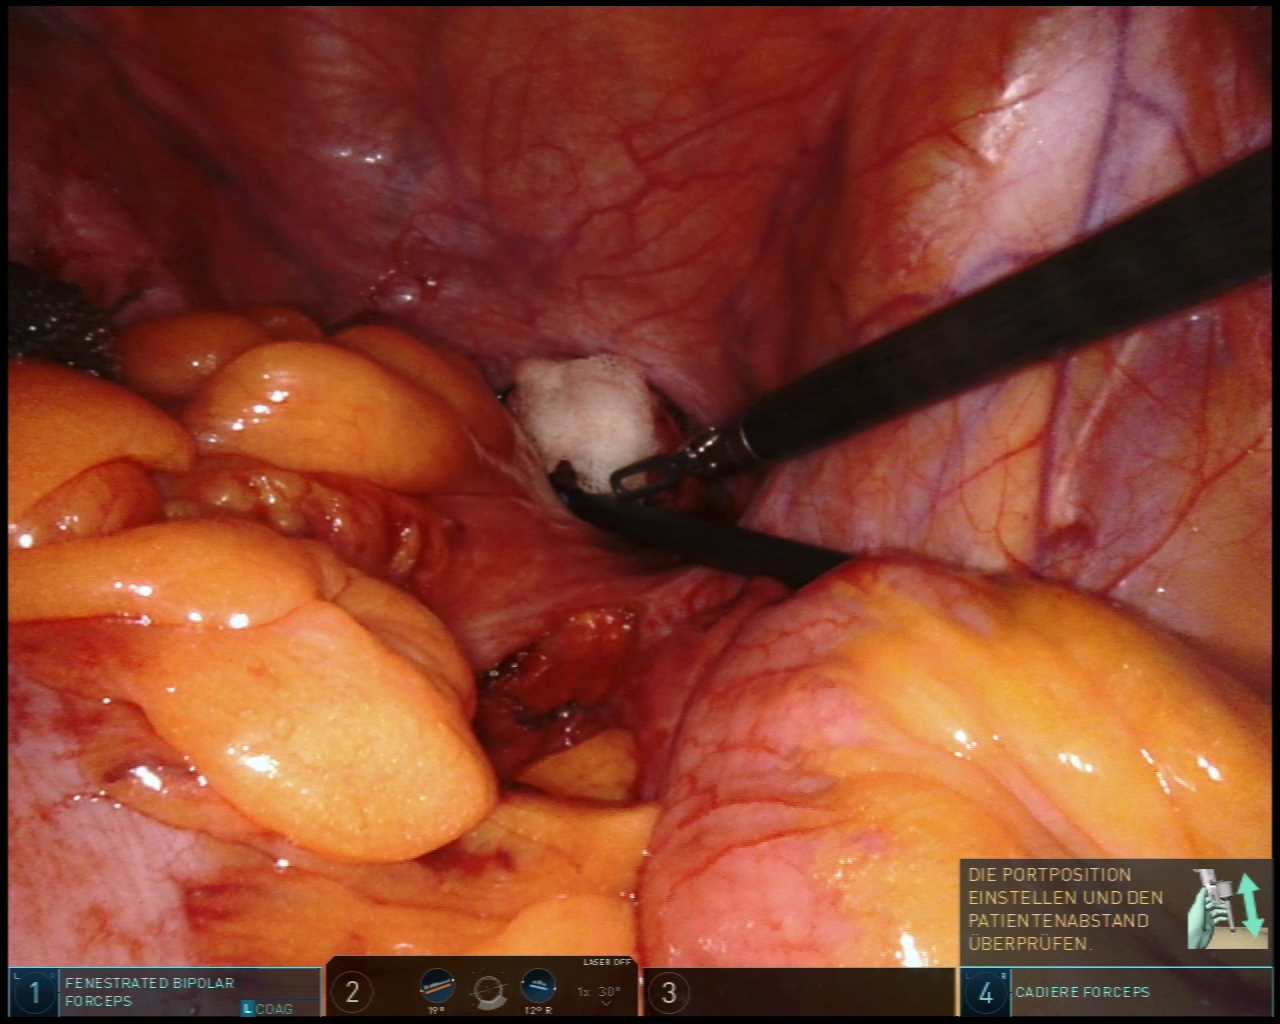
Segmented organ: small_intestine
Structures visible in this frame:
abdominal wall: yes
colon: yes
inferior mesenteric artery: no
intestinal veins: no
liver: no
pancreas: no
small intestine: yes
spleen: no
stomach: no
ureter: no
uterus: no
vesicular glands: no